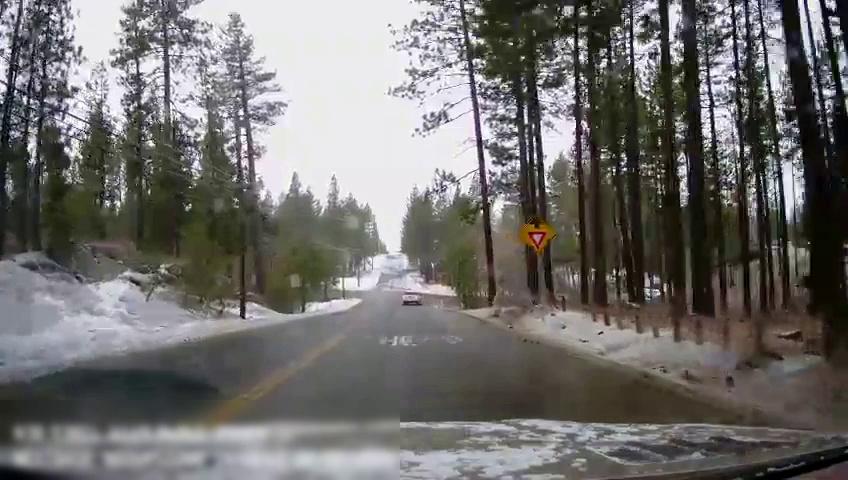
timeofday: Day
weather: Snowy
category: Drivable Space
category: Vehicles | SUV
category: Lanes | Current Lane
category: Traffic | Signs